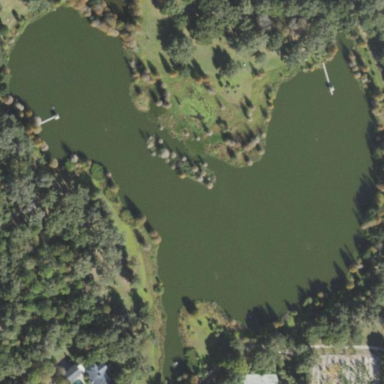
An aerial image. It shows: Serene lake.